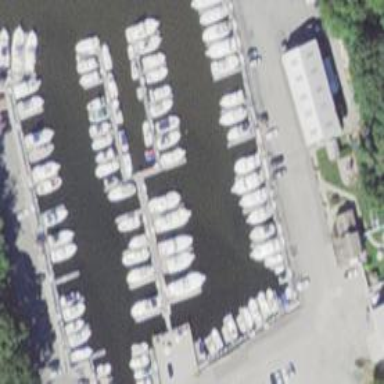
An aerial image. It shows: Marina on leisure land.